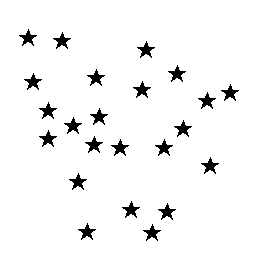
Squares: 0
Triangles: 0
Stars: 23
Total shapes: 23